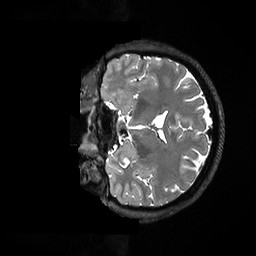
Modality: T2w
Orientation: coronal
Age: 31
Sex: female
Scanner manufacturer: ge
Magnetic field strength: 3 T
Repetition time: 3.202 s
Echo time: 0.06575 s